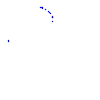
Particle: kaon